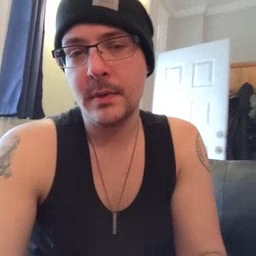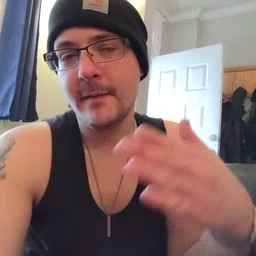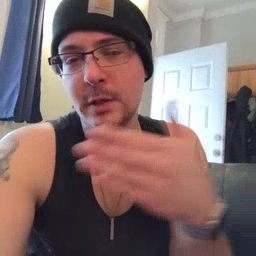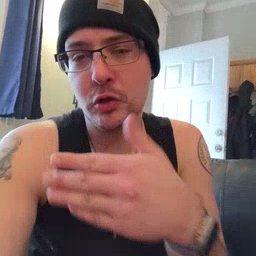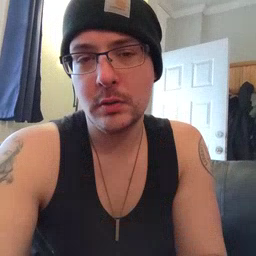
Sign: fish